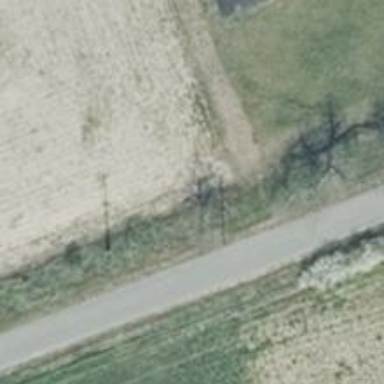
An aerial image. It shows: Power pole.